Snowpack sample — Snodgrass Mountain, Crested Butte, Colorado (2/4/25, 12:06 PM MST)
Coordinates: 38.923, -106.968
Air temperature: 35 °F
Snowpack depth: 80 cm
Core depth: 30 cm
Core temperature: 35.6 °F
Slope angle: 14°, slope face: 78°
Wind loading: low
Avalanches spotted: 0
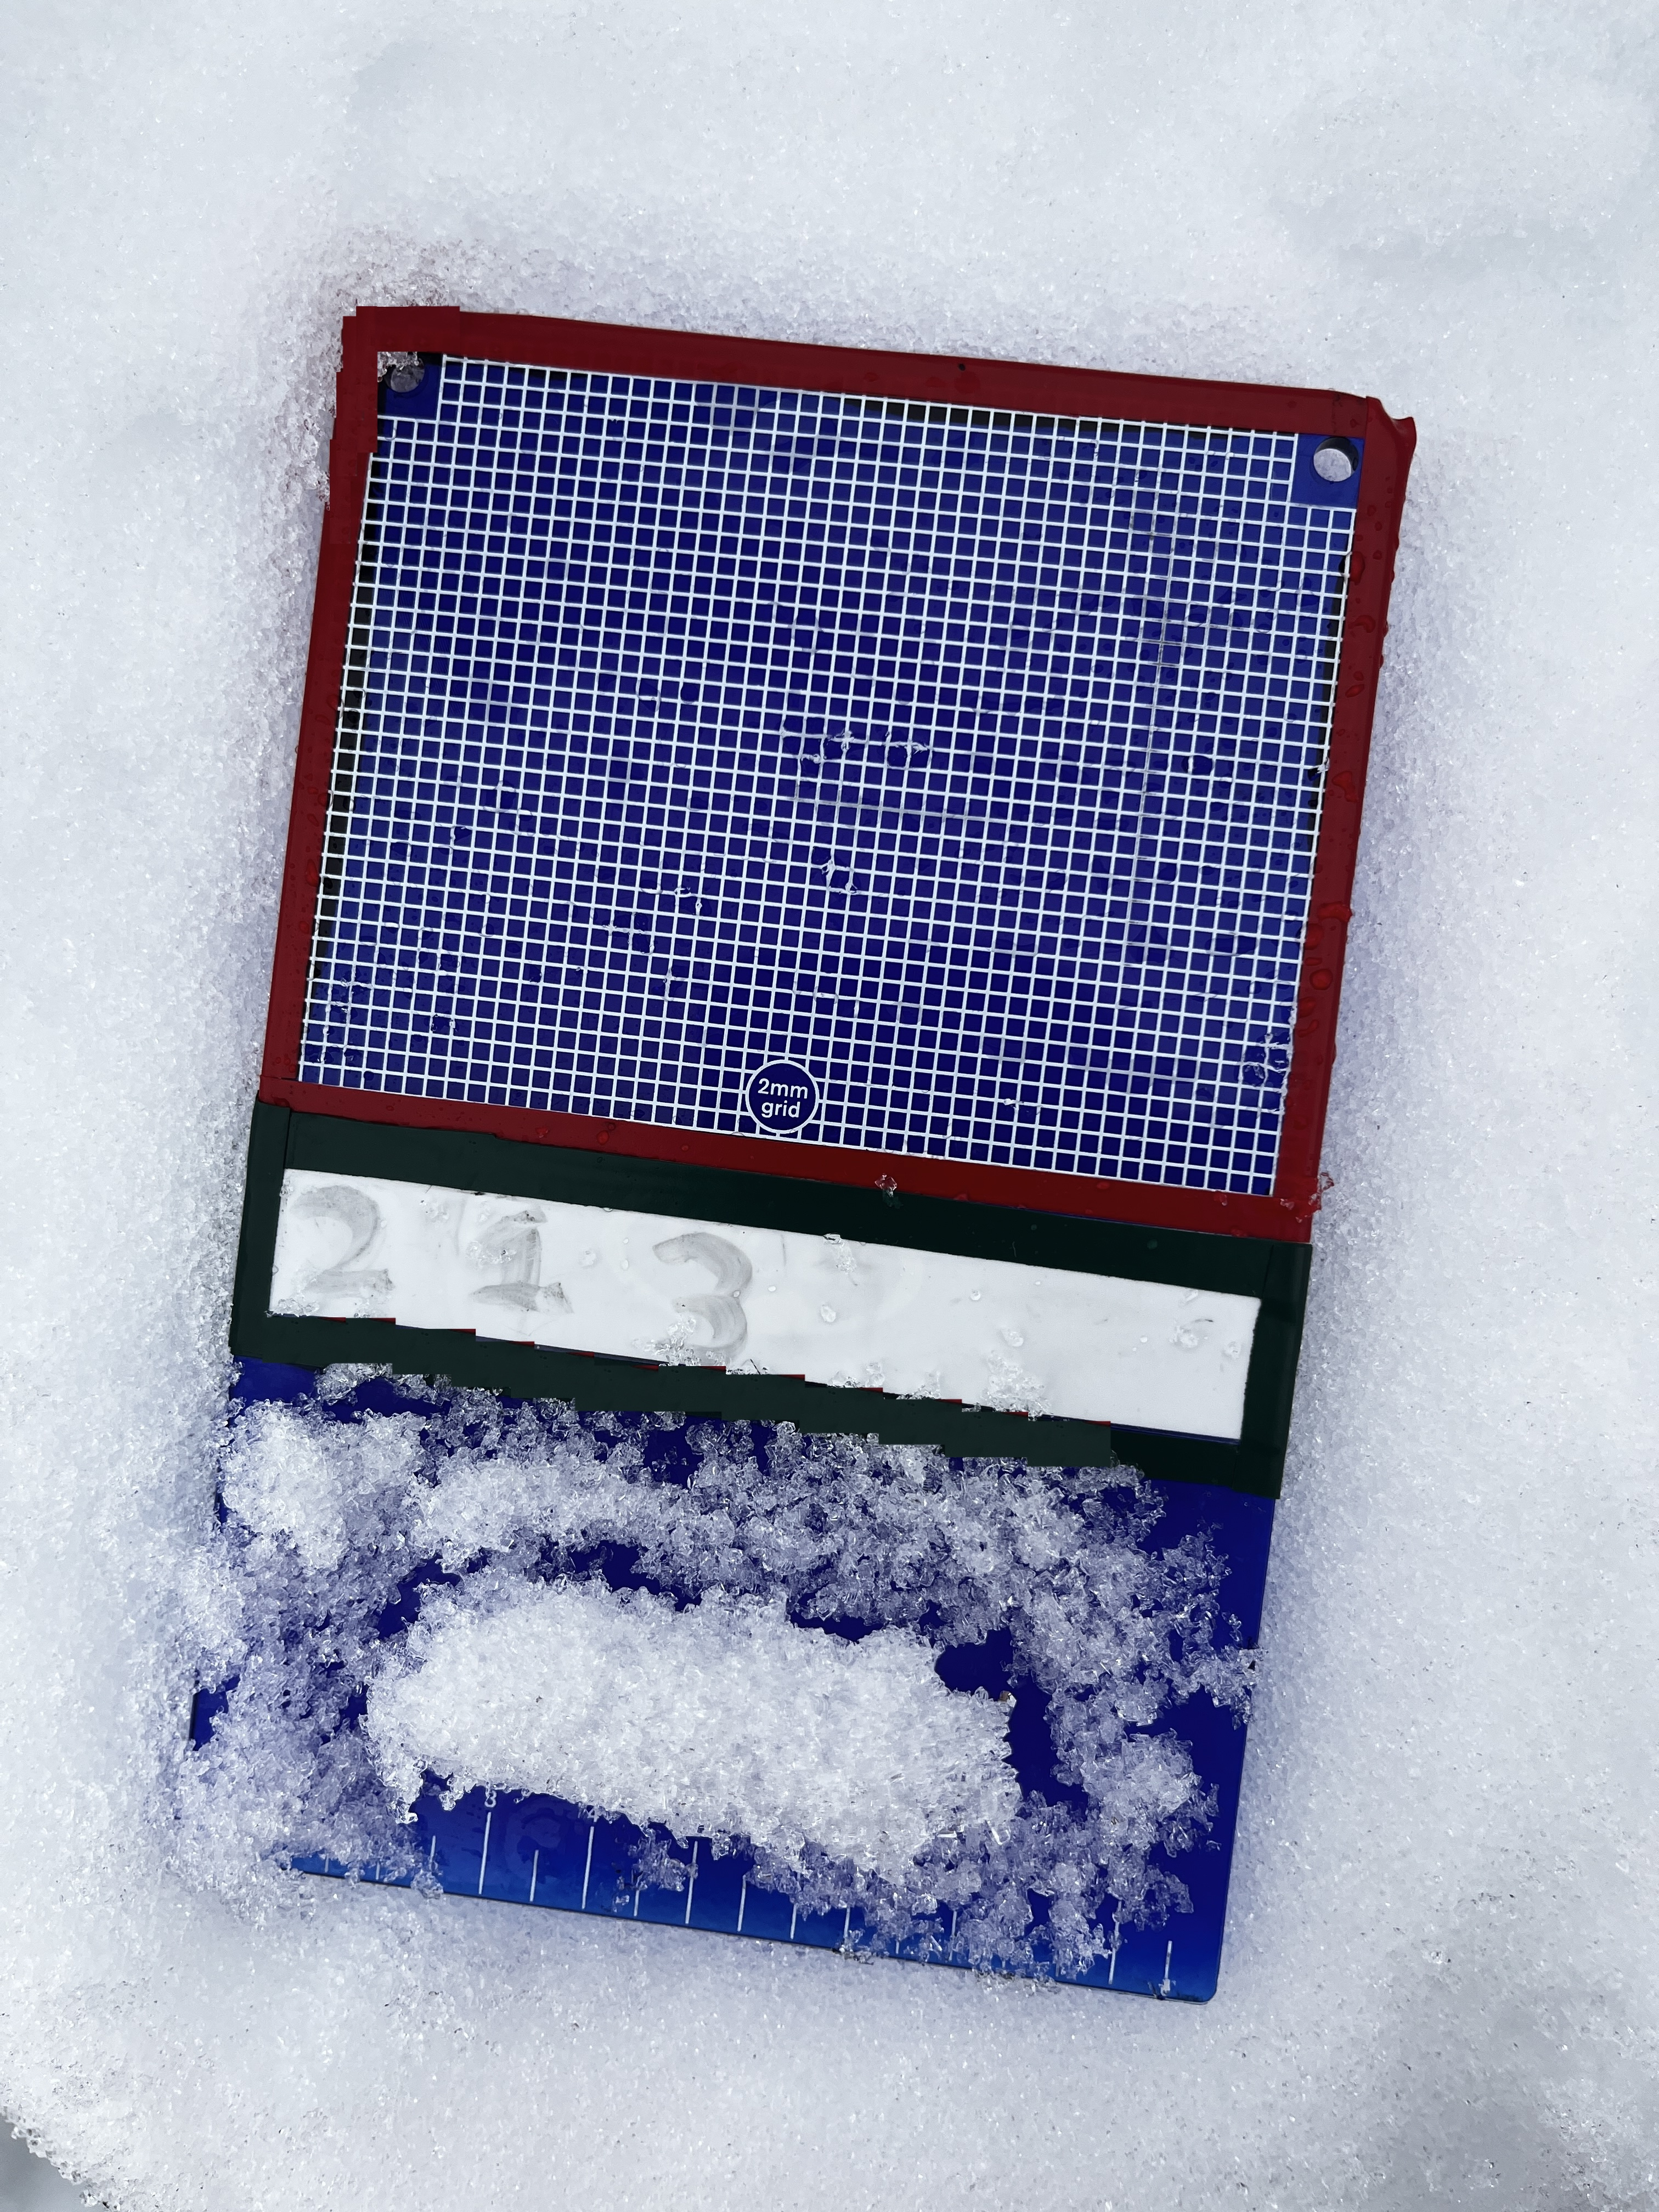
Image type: crystal_card
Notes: No avalanches nearby, unusually warm weather for the last month reported by residents, Collected 25 yards from treeline